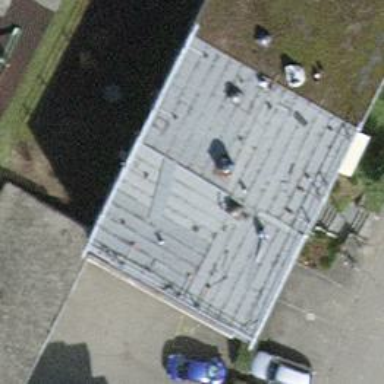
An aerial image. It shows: School building.